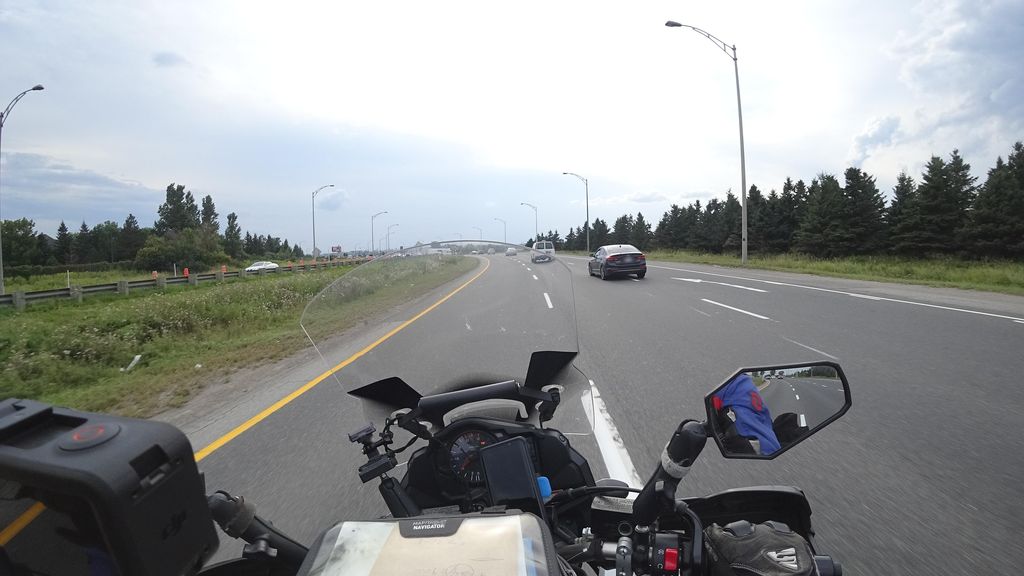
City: quebec_city